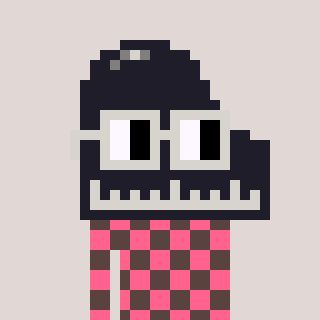
a pixel art character with square light gray glasses, a piano-shaped head and a darkbrown-colored body on a warm background